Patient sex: M
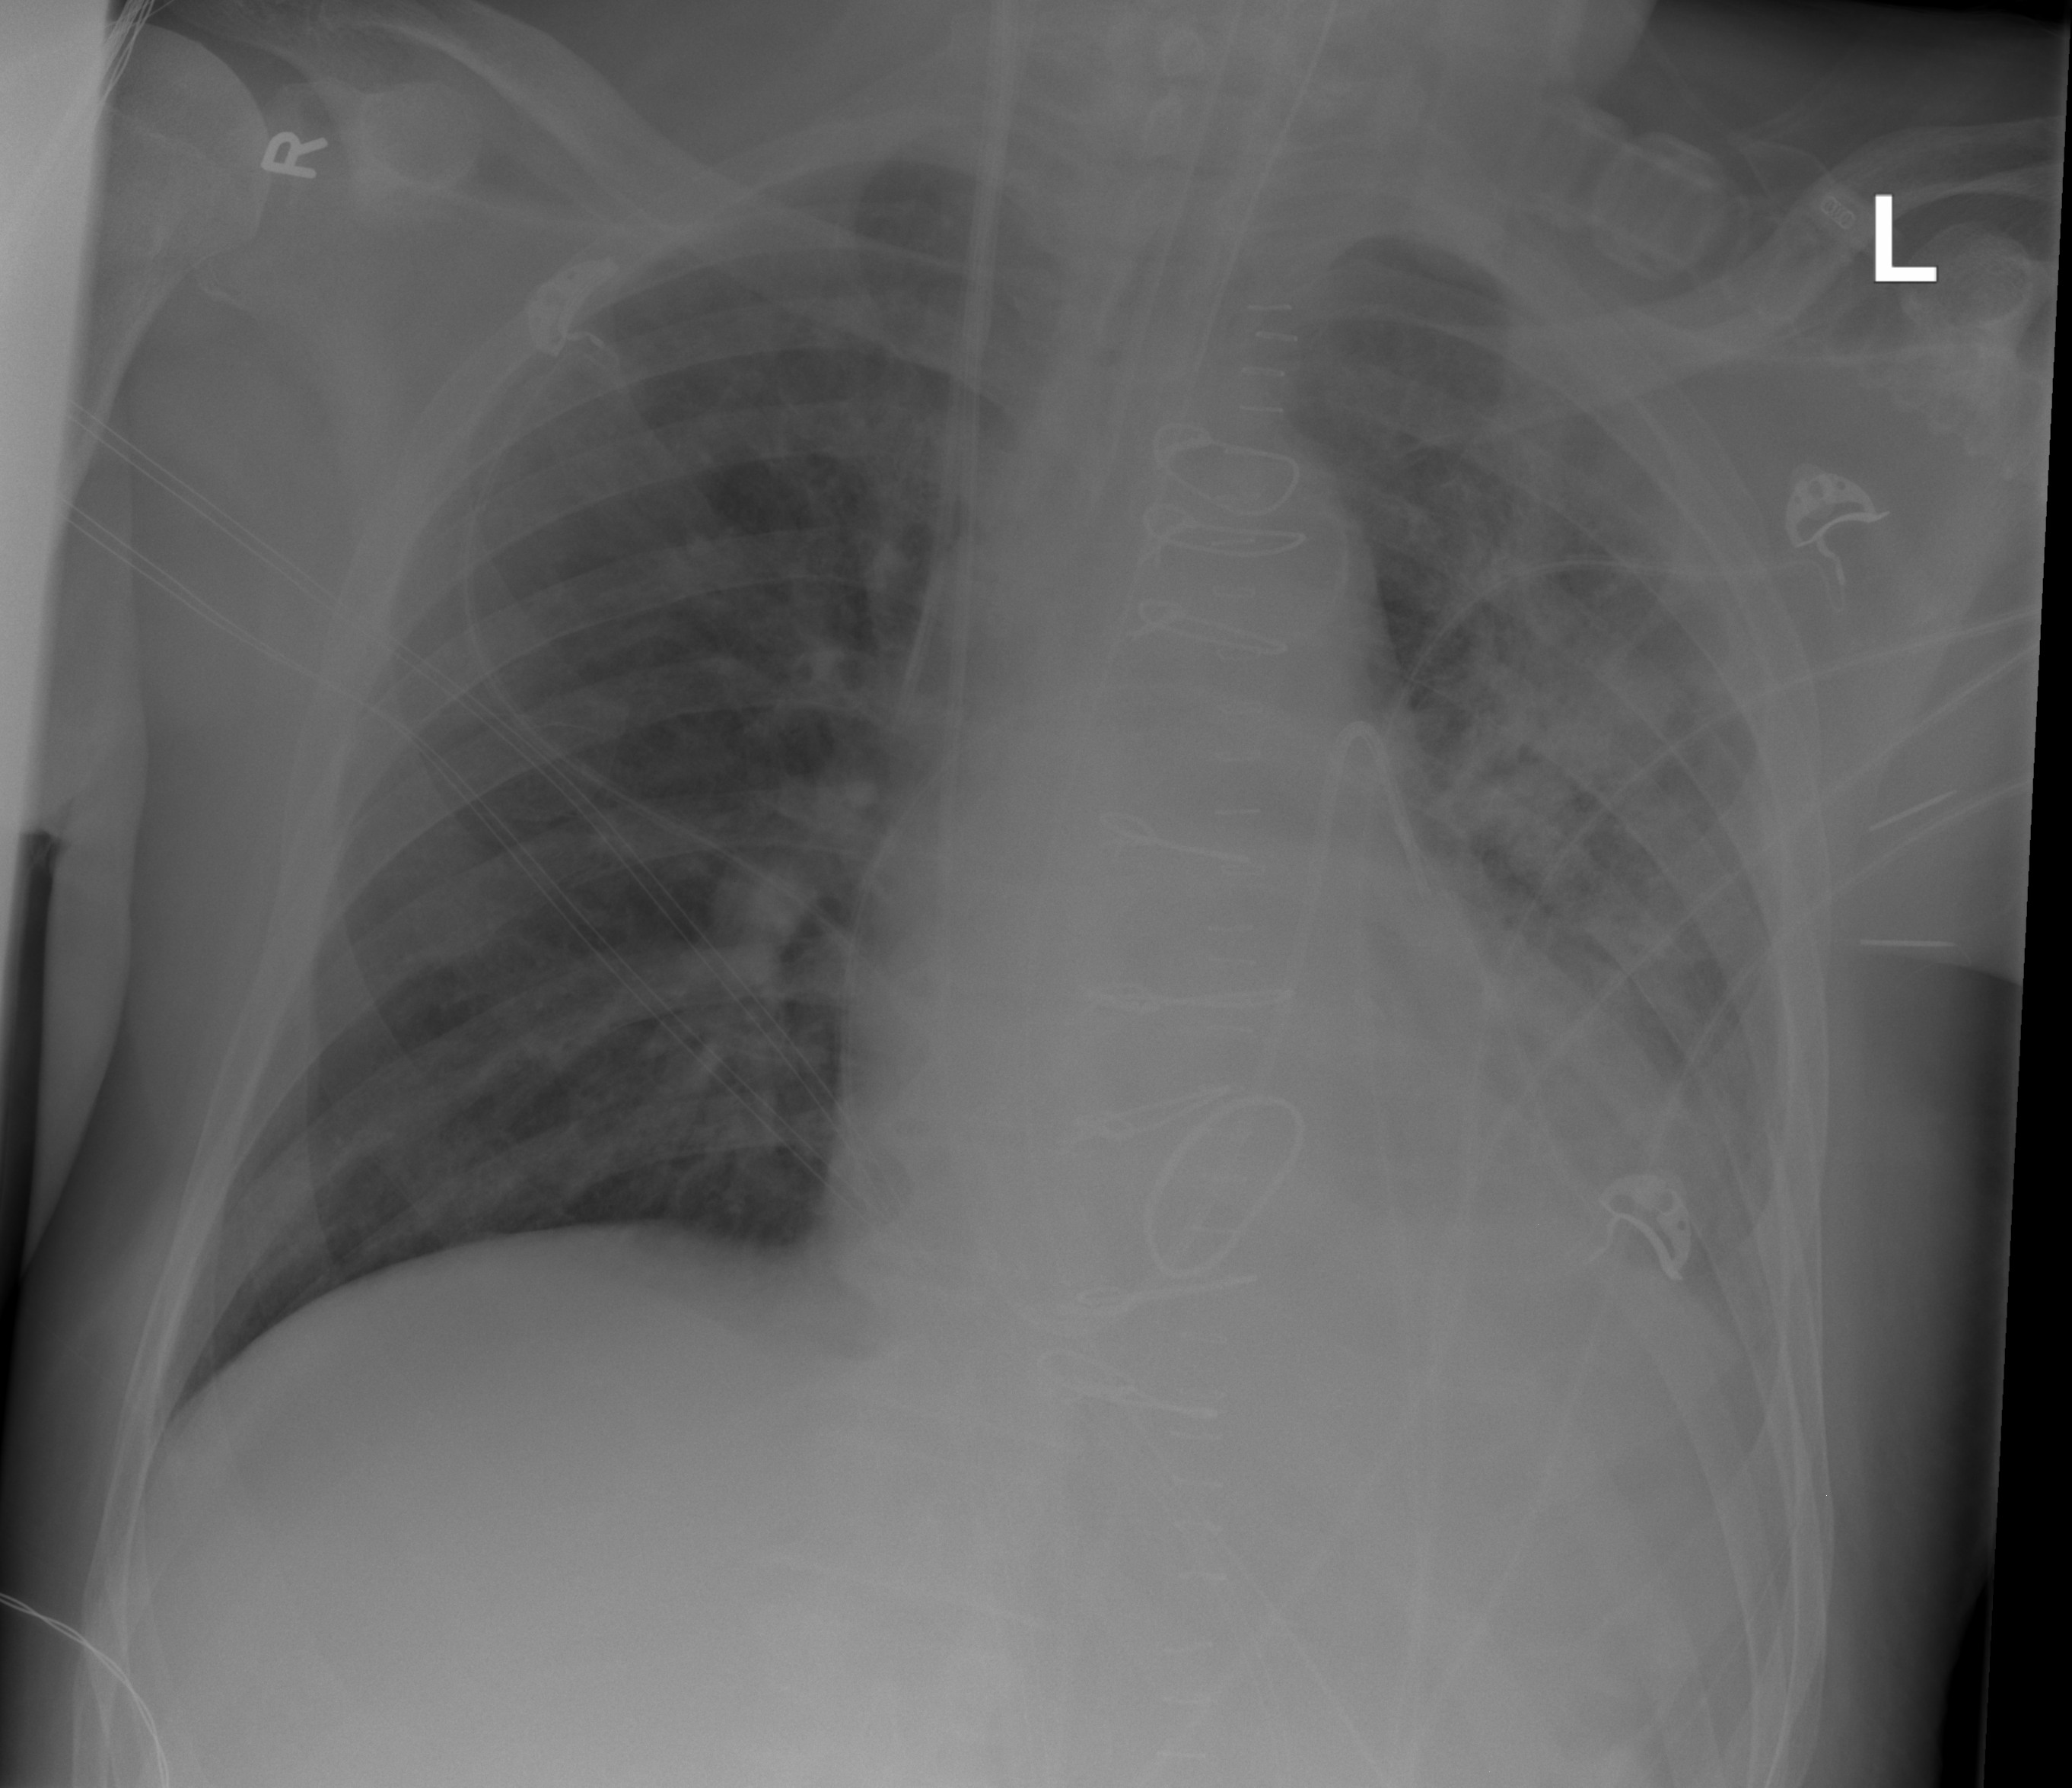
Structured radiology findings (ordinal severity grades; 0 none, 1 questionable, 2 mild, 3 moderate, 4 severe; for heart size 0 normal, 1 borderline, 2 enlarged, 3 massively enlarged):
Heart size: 2
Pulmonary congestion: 2
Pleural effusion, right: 0
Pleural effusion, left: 2
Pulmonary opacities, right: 0
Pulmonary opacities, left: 3
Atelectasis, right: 1
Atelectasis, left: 3